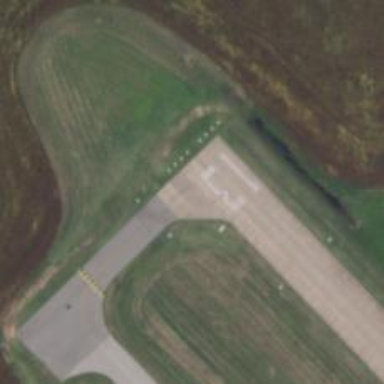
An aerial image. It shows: Image of taxiway at airport.